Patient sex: M
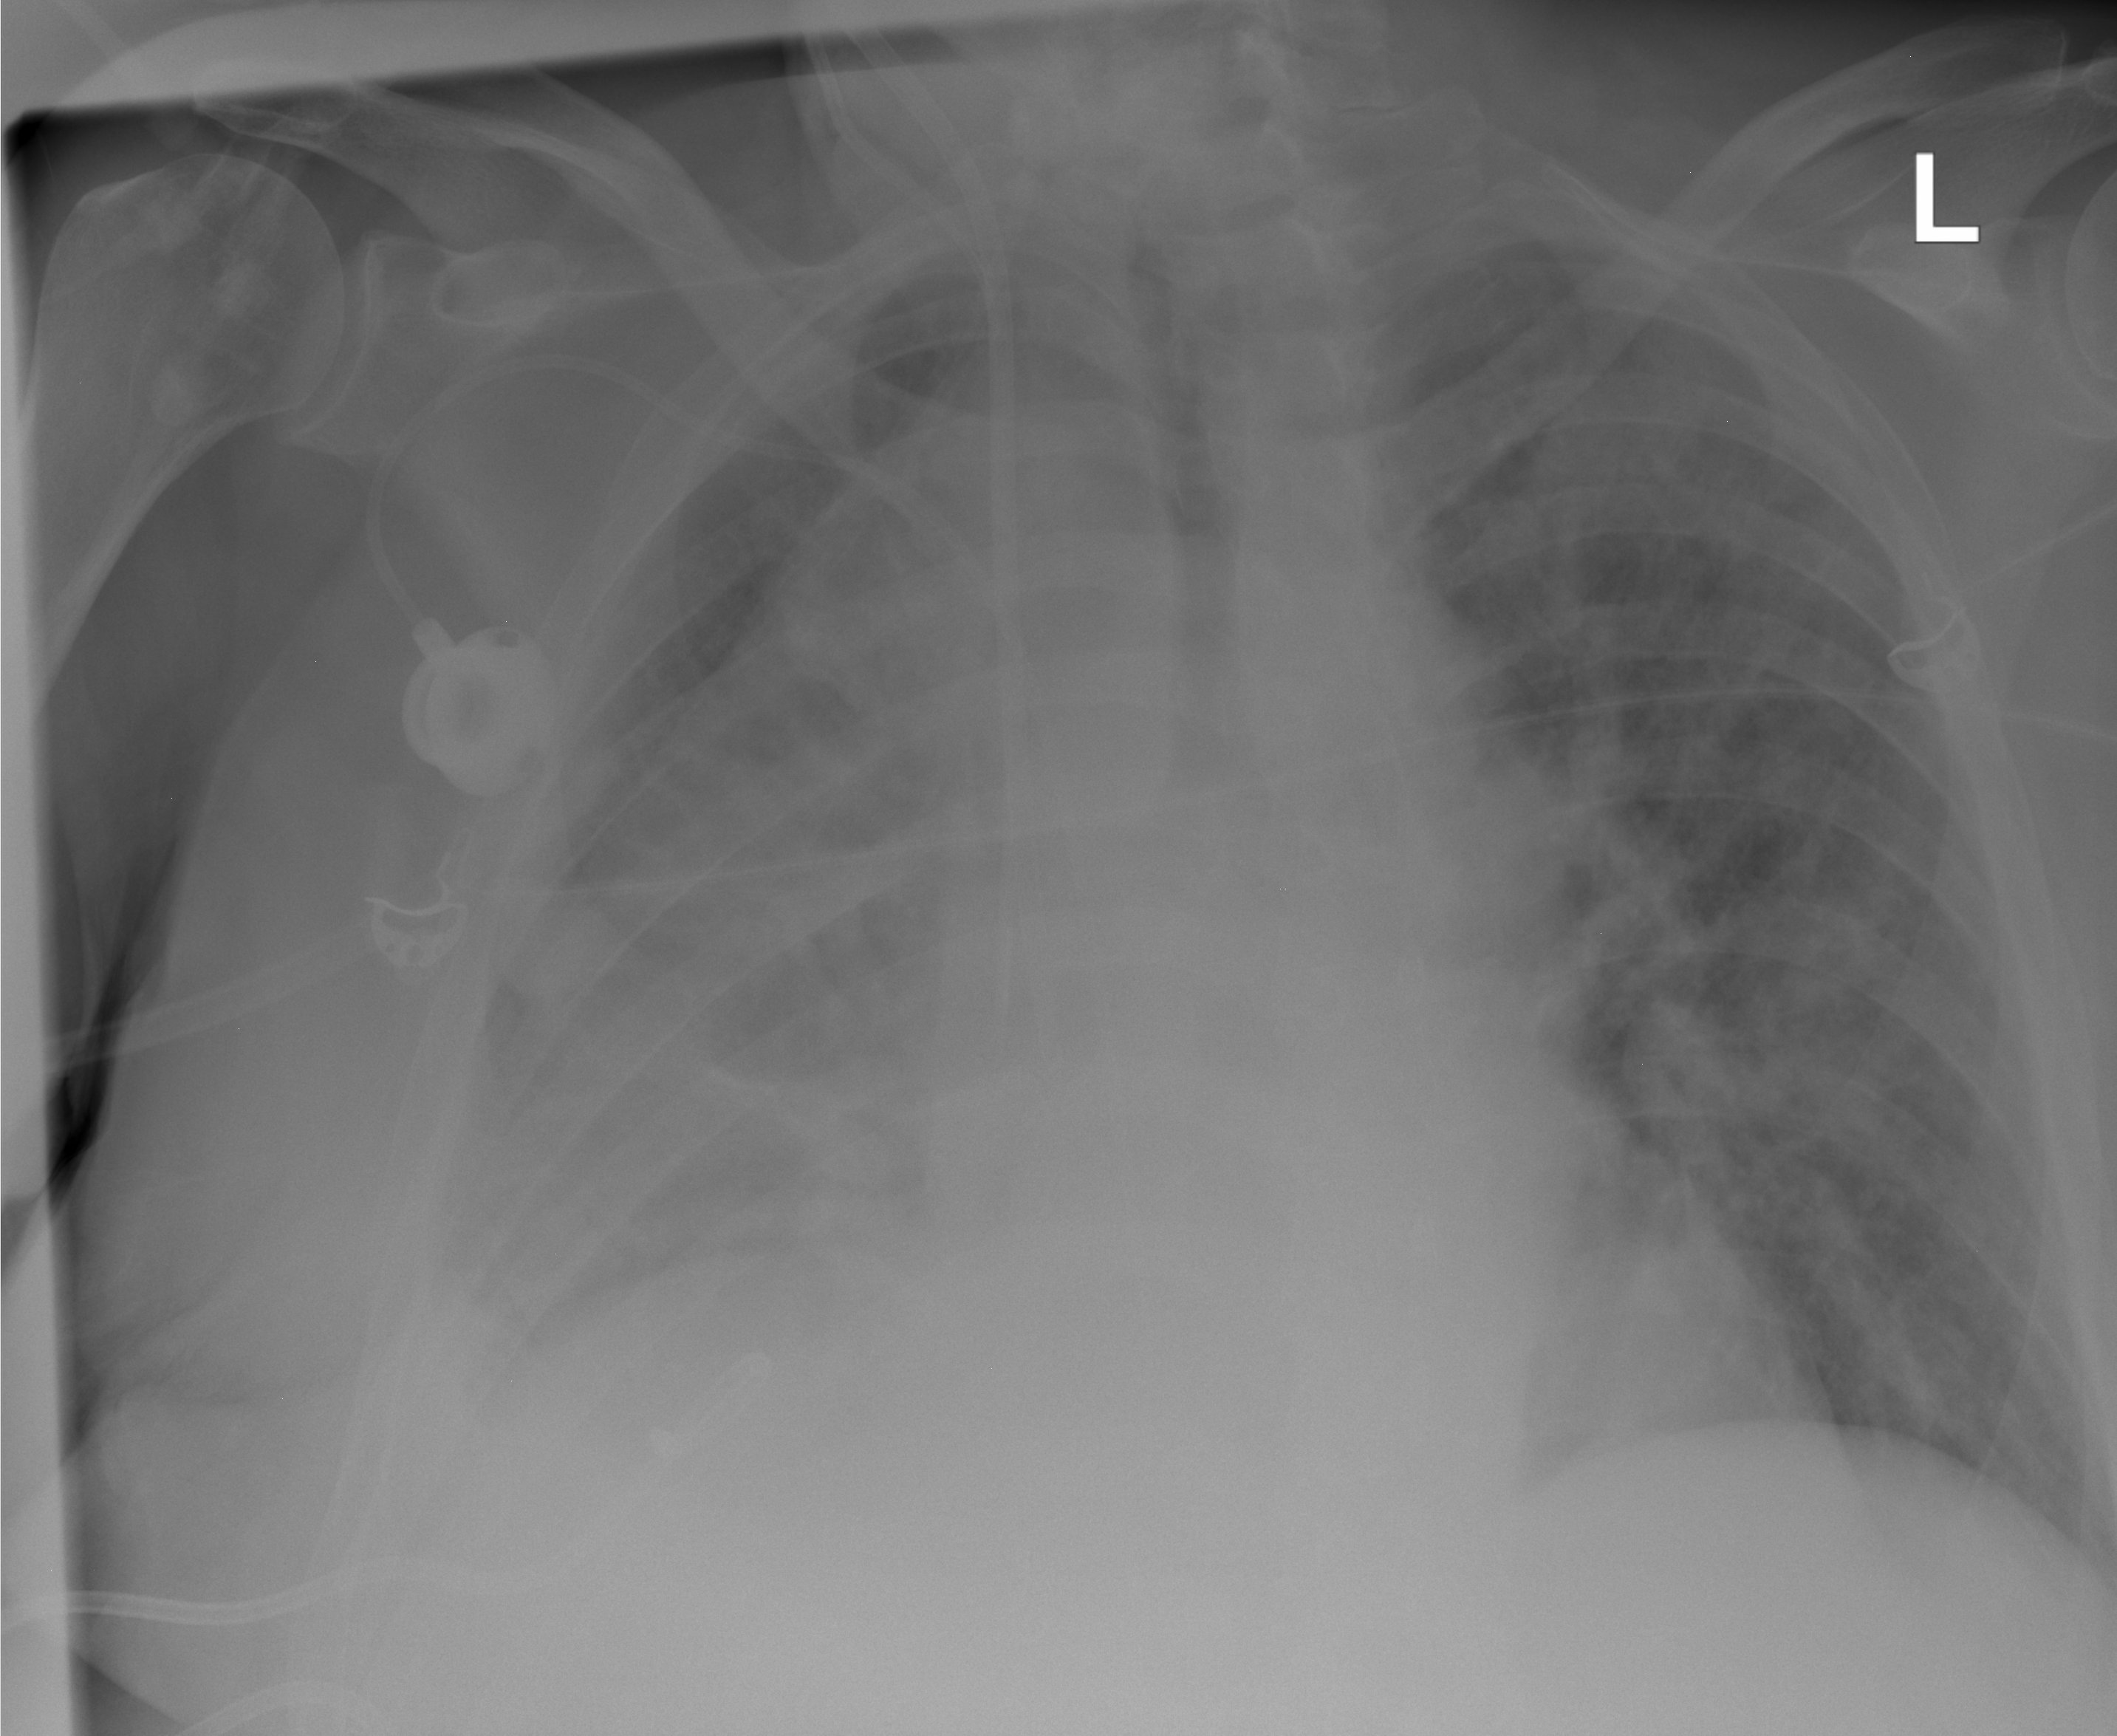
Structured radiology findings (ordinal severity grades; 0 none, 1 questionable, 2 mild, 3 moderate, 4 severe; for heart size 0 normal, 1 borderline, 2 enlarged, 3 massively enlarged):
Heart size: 0
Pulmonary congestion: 0
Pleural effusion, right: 3
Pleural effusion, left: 0
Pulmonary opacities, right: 2
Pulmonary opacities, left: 3
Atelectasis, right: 2
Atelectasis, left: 0